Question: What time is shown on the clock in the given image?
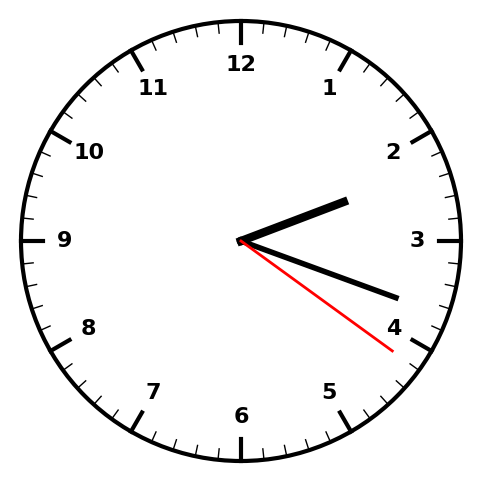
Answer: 02:18:21